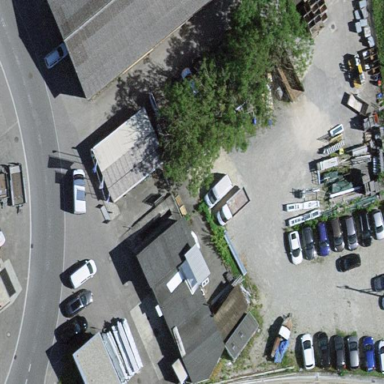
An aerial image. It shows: Garage building.